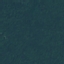
Land use / land cover class: Forest